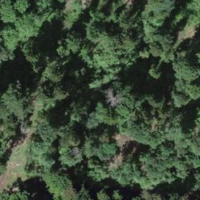
EUNIS habitat code: 44
Species observed at this site:
Calvia quatuordecimguttata
Bufo bufo
Limax cinereoniger
Oniscus asellus
Limax maximus